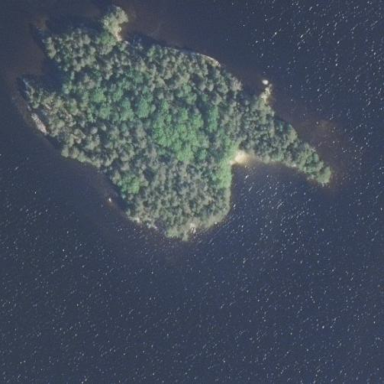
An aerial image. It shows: Island covered with woodland.